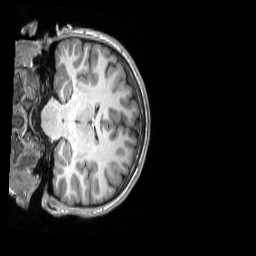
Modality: T1w
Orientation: coronal
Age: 17
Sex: female
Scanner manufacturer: siemens
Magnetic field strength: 3 T
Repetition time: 2.53 s
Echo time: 0.00174 s